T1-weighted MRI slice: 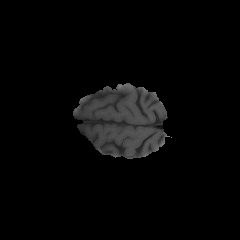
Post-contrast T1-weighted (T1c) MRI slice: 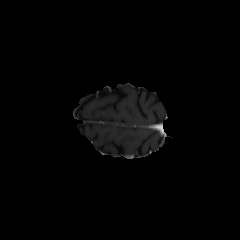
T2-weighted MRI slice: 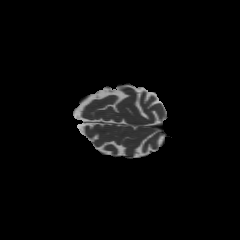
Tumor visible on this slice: no